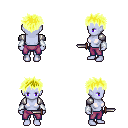
a pixel art fantasy rpg character, female body template, dark elf, purple skin, steel arm armor, magenta pants, gold bedhead hairstyle, white cloth bracers, dagger, four views (front, back, left, right), 2x2 character sprite sheet, small pixel art, hard edges, no anti-aliasing